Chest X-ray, PA view. Patient: 45 years old, sex F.
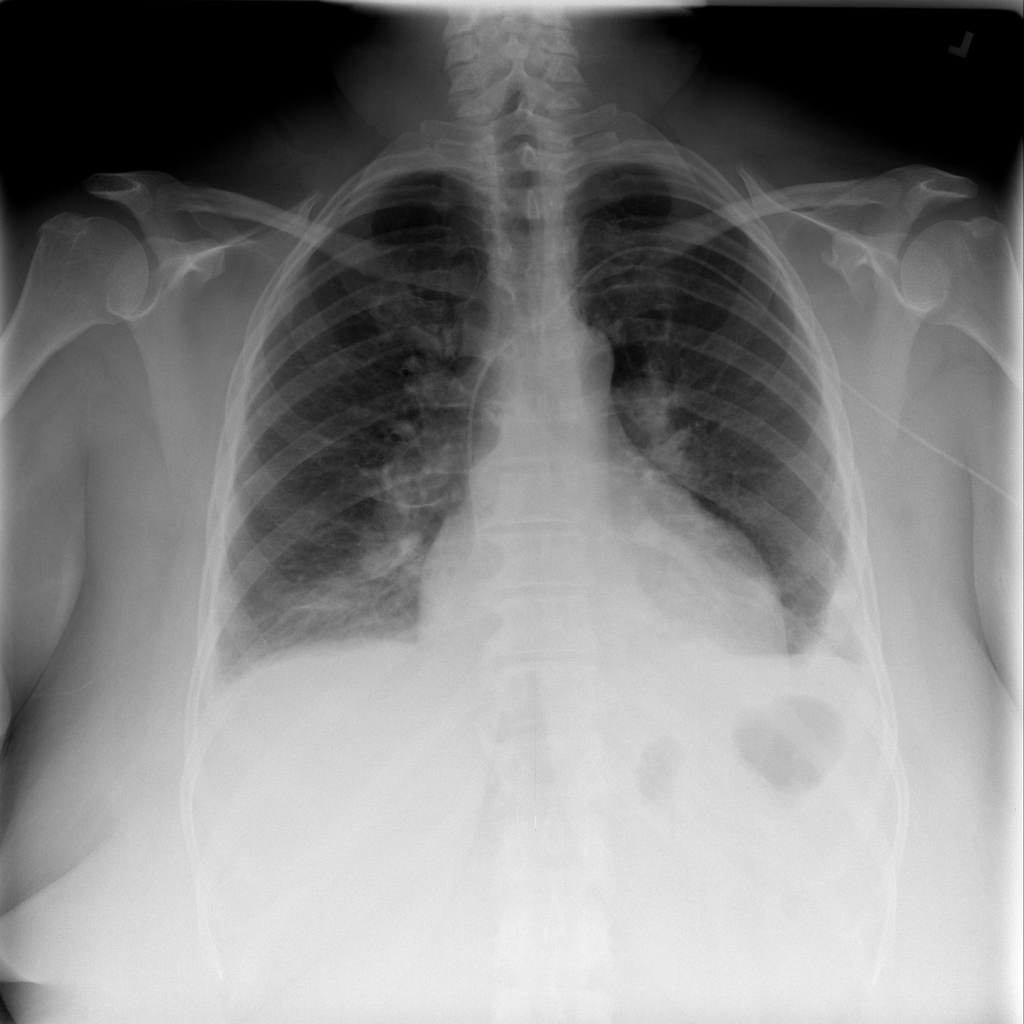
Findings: Atelectasis, Effusion